Question: I am using Spring Tool Suite 3.1.0.RELEASE and the pom.xml file in every project that I create has a single error entitled "org.apache.maven.plugin.jar.JarMojo". No further error details.
This error is present even in the auto generated pom.xml when creating a new Spring Utility Project.
It does not cause any errors during build, it is only shown in the IDE (top of the Overview tab in the pom editor and first line of pom.xml).

Anyone seen this before and knows how to fix it? Google has not been helpful.
Here is the default pom.xml generated by my Spring Tool Suite for a Spring Utility Project (it causes the error described):
'''
<?xml version="1.0" encoding="UTF-8"?>
<project xmlns="http://maven.apache.org/POM/4.0.0"
xsi:schemaLocation="http://maven.apache.org/POM/4.0.0 http://maven.apache.org/maven-v4_0_0.xsd"
xmlns:xsi="http://www.w3.org/2001/XMLSchema-instance">
<modelVersion>4.0.0</modelVersion>
<groupId>org.springframework.samples.spring</groupId>
<artifactId>spring-utility</artifactId>
<version>1.0.0.CI-SNAPSHOT</version>
<packaging>jar</packaging>
<name>Spring Utility</name>
<url>http://www.springframework.org</url>
<description>
<![CDATA[
This project is a minimal jar utility with Spring configuration.
]]>
</description>
<properties>
<maven.test.failure.ignore>true</maven.test.failure.ignore>
<spring.framework.version>3.0.6.RELEASE</spring.framework.version>
</properties> <dependencies>
<dependency>
<groupId>junit</groupId>
<artifactId>junit</artifactId>
<version>4.7</version>
<scope>test</scope>
</dependency>
<dependency>
<groupId>org.springframework</groupId>
<artifactId>spring-test</artifactId>
<version>${spring.framework.version}</version>
<scope>test</scope>
</dependency>
<dependency>
<groupId>org.springframework</groupId>
<artifactId>spring-context</artifactId>
<version>${spring.framework.version}</version>
</dependency>
<dependency>
<groupId>log4j</groupId>
<artifactId>log4j</artifactId>
<version>1.2.14</version>
</dependency>
</dependencies>
<build>
<plugins>
<plugin>
<groupId>org.apache.maven.plugins</groupId>
<artifactId>maven-compiler-plugin</artifactId>
<configuration>
<source>1.5</source>
<target>1.5</target>
</configuration>
</plugin>
</plugins>
</build>
</project>
'''
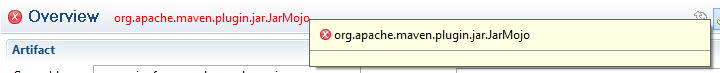
Answer: Fixed. I downloaded Maven 3.0.5 separately and extracted to C:\springsourcepache-maven-3.0.5. (STS was using Maven 3.0.3) Then in STS went to Windows->Preferences from the menu, searched for "installations" to find the Maven installations page. Added a new installation by pointing to the folder above. Applied. Then right clicked on existing project and chose Maven->Update Project. Error gone.
All new projects also don't have the error anymore. Win.